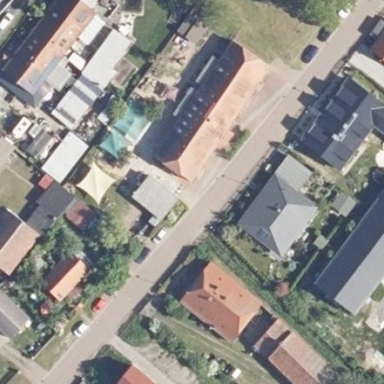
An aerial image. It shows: Kindergarten building.